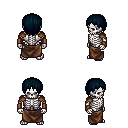
a pixel art fantasy rpg character, male body template, skeleton, leather shoulder armor, robe skirt, raven plain hairstyle, leather bracers, four views (front, back, left, right), 2x2 character sprite sheet, small pixel art, hard edges, no anti-aliasing